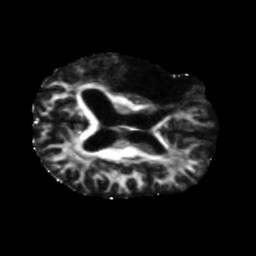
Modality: FA
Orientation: axial
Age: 71
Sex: male
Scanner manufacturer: siemens
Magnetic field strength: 3 T
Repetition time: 5.47 s
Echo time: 0.0854 s